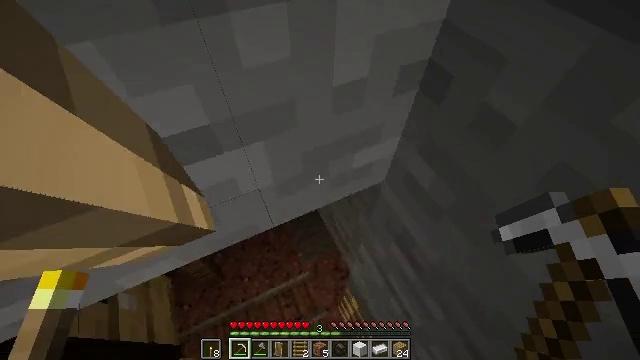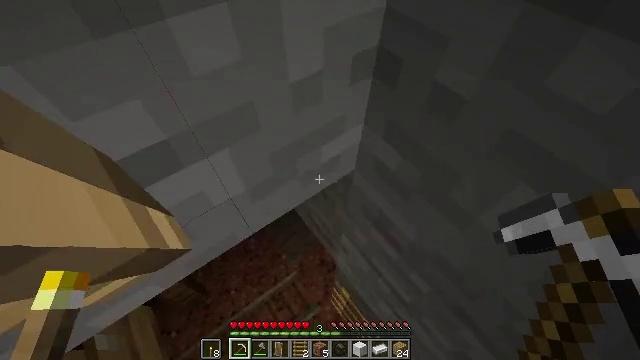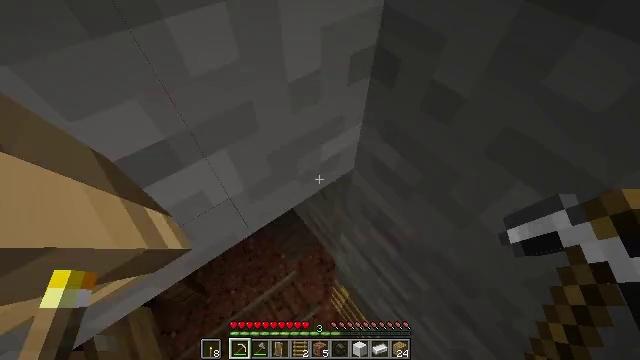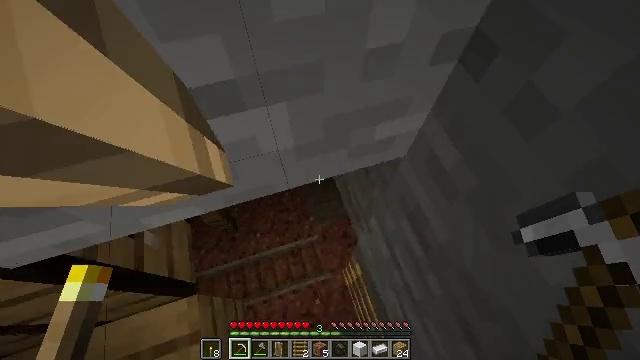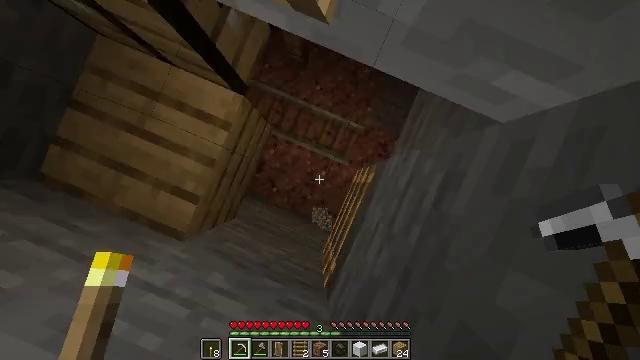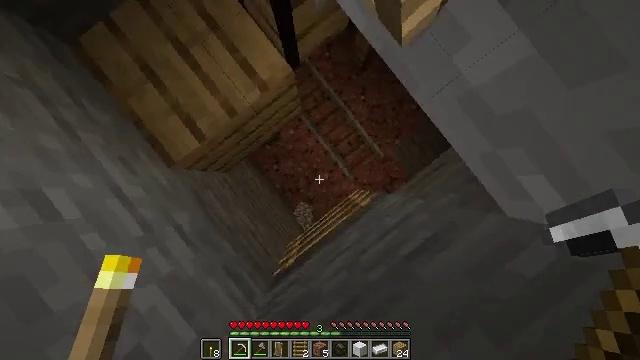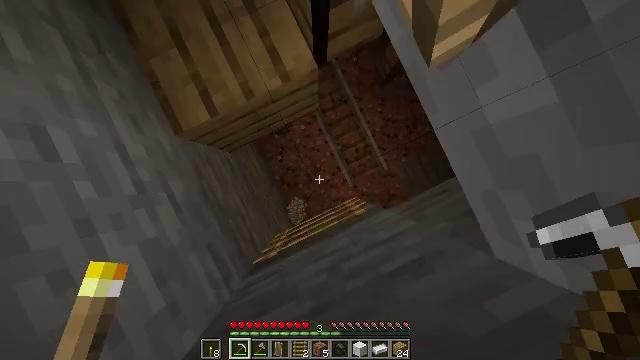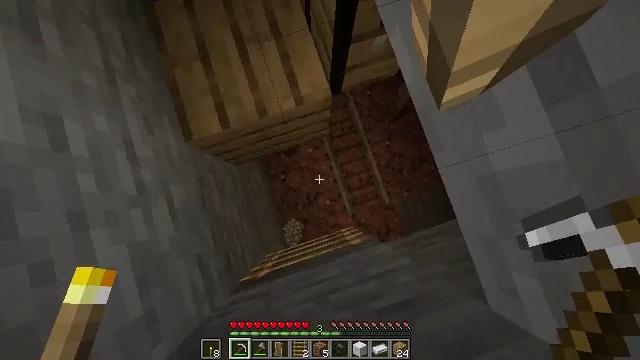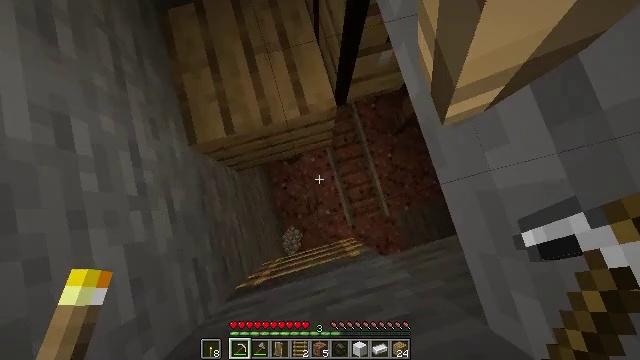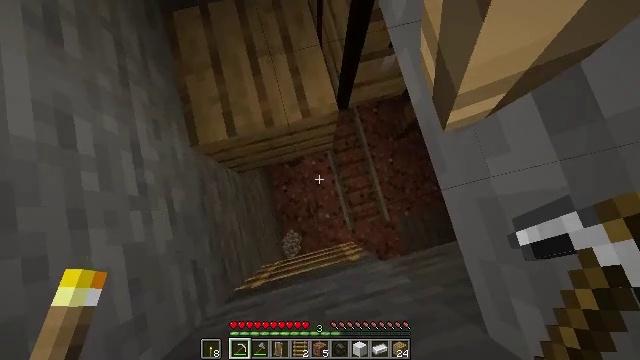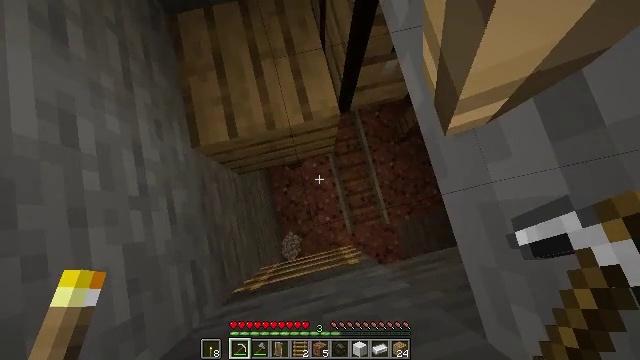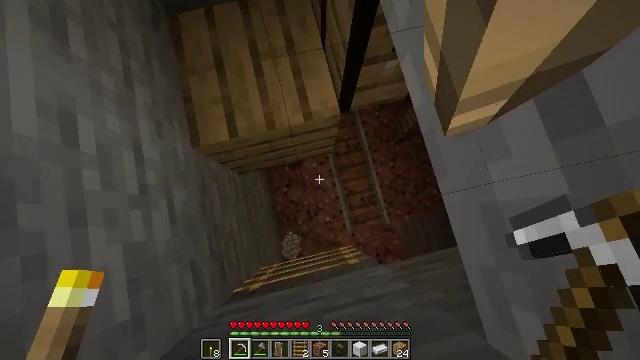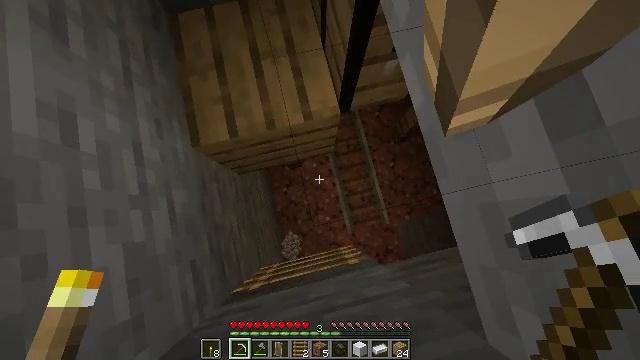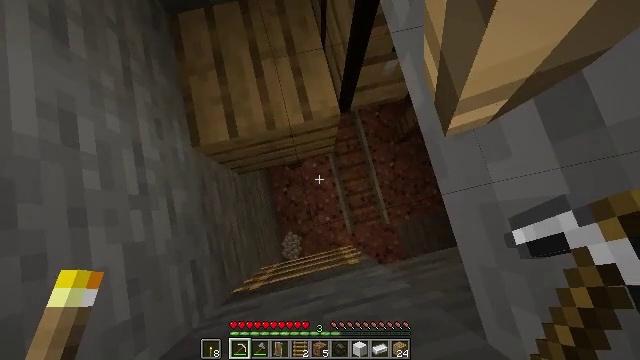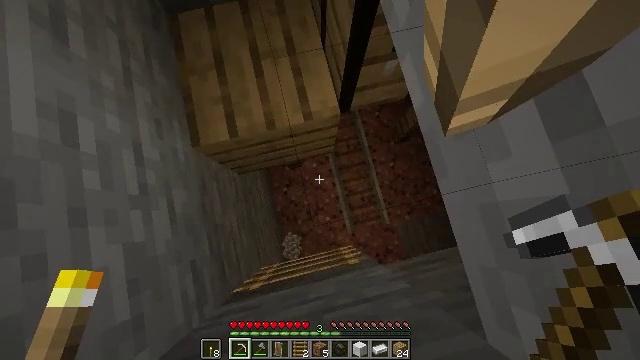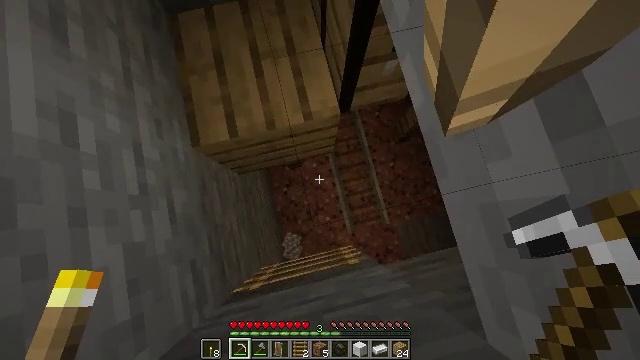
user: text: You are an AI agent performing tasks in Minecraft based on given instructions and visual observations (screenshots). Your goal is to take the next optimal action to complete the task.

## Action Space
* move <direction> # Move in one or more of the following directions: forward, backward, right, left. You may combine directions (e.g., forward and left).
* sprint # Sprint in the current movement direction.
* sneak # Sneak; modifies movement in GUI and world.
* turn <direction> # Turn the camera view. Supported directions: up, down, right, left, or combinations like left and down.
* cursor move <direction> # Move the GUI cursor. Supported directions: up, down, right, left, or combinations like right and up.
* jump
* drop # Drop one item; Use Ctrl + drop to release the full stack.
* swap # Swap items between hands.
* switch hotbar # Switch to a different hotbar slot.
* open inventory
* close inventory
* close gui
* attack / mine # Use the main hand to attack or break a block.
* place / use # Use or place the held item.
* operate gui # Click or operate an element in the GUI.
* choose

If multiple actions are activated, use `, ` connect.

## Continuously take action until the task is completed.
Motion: motion action
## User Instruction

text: Break the ladder to collect it.
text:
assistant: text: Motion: turn right
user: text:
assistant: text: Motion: no_op
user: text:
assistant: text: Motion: turn left and down
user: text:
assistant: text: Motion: turn left and down
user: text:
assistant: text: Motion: turn left and down
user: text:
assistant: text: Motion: turn left and down
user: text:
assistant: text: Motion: turn left and up
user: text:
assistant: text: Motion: turn left and up
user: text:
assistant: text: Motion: turn left
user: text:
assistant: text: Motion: no_op
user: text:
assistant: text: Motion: no_op
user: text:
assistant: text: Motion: no_op
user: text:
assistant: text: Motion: no_op
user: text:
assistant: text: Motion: no_op
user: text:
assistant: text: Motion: no_op
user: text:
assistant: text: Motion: no_op
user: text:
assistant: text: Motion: turn left and up
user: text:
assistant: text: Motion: turn left and up
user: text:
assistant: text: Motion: turn left and up
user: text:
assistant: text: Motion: no_op
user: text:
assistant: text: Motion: no_op
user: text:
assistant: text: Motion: no_op
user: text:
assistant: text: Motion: no_op
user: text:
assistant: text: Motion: no_op
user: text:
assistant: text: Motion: no_op
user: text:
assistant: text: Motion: no_op
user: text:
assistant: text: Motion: no_op
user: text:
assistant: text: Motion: no_op
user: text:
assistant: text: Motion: no_op
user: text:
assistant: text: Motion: no_op